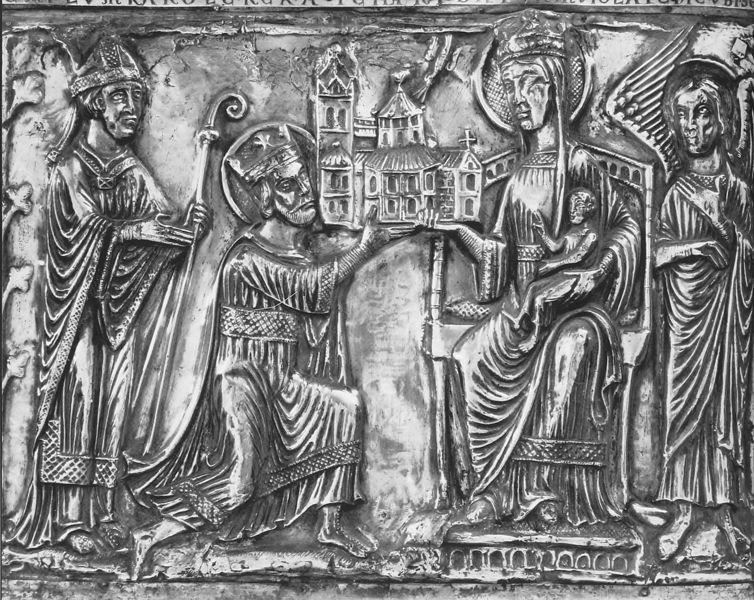
Titel: Schrein Kaiser Karls des Großen
Standort: Aachen, Dom St. Maria, Chorhalle (EU - D)
Schlagwörter: flügel, kirche, krone, engel, relief, stab, bischof, könig, thron, bronze, platte, kreuz, dom, kupfer, heiligenschein, christus, jesus, kniend, mittelalter, mitra, heilige, maria, madonna, prägung, stifter, bischofsstab, hirt